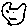
Label: cat